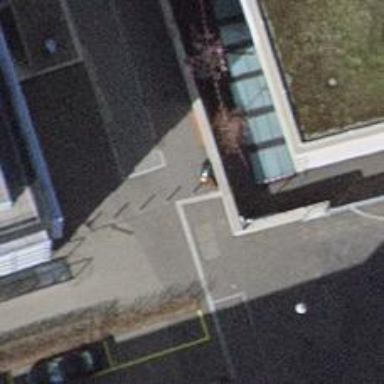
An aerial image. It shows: Bollard.